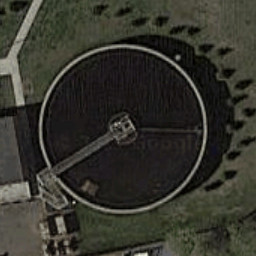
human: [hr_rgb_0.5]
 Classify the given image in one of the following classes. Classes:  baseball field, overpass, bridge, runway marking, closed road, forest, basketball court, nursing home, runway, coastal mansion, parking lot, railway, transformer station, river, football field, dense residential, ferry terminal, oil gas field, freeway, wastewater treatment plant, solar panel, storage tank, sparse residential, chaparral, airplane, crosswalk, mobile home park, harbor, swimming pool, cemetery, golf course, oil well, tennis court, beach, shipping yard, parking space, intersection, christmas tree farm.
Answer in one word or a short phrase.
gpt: wastewater treatment plant